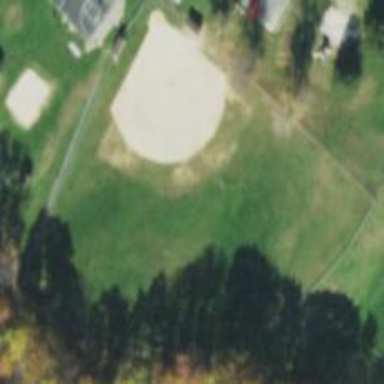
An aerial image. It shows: Baseball pitch for leisure and sports activities.